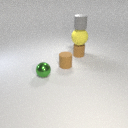
large yellow rubber sphere below small gray rubber cylinder